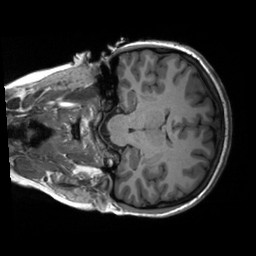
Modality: T1w
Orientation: coronal
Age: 22
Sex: female
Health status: healthy
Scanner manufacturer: siemens
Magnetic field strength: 3 T
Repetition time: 2.3 s
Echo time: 0.00232 s